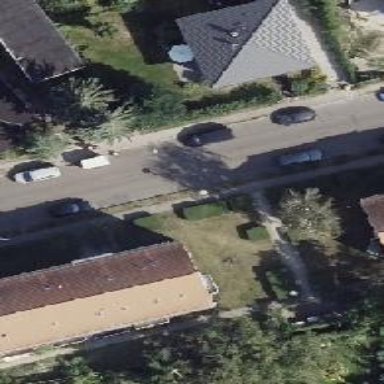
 with the right sidewalk having dirt surface."